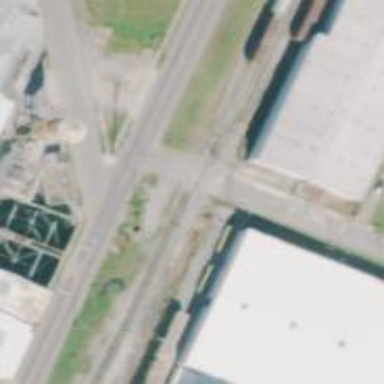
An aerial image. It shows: Railway spur junction.